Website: bh-photo
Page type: customer-info-address
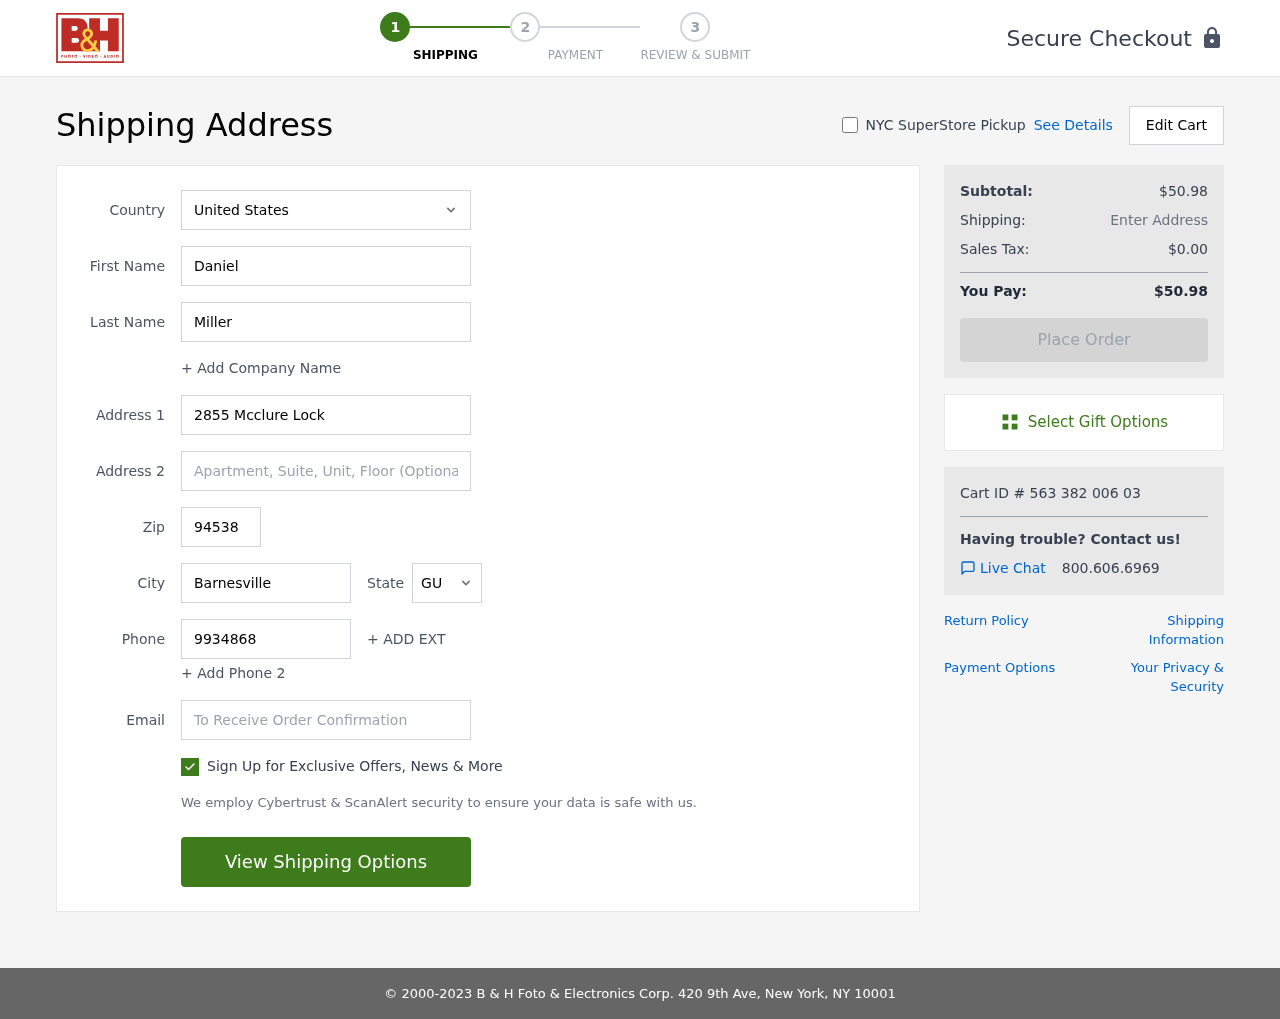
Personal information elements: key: PII_CITY
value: Barnesville
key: PII_COUNTRY
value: United States
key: PII_EMAIL
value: daniel.miller@gmail.com
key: PII_FIRSTNAME
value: Daniel
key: PII_LASTNAME
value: Miller
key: PII_PHONE
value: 9934868072
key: PII_POSTCODE
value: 94538
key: PII_STATE_ABBR
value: GU
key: PII_STREET
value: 2855 Mcclure Lock
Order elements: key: ORDER_SUBTOTAL
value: $50.98
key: ORDER_TAX
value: $0.00
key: ORDER_TOTAL
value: $50.98
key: ORDER_ID
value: Cart ID # 563 382 006 03